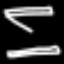
Label: hourglass